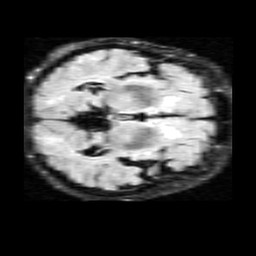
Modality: FLAIR
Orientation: axial
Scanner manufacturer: siemens
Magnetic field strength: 1.5 T
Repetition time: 9 s
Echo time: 0.111 s